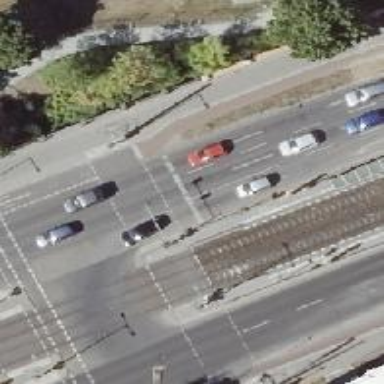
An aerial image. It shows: Traffic island located on footway.